Chest X-ray:
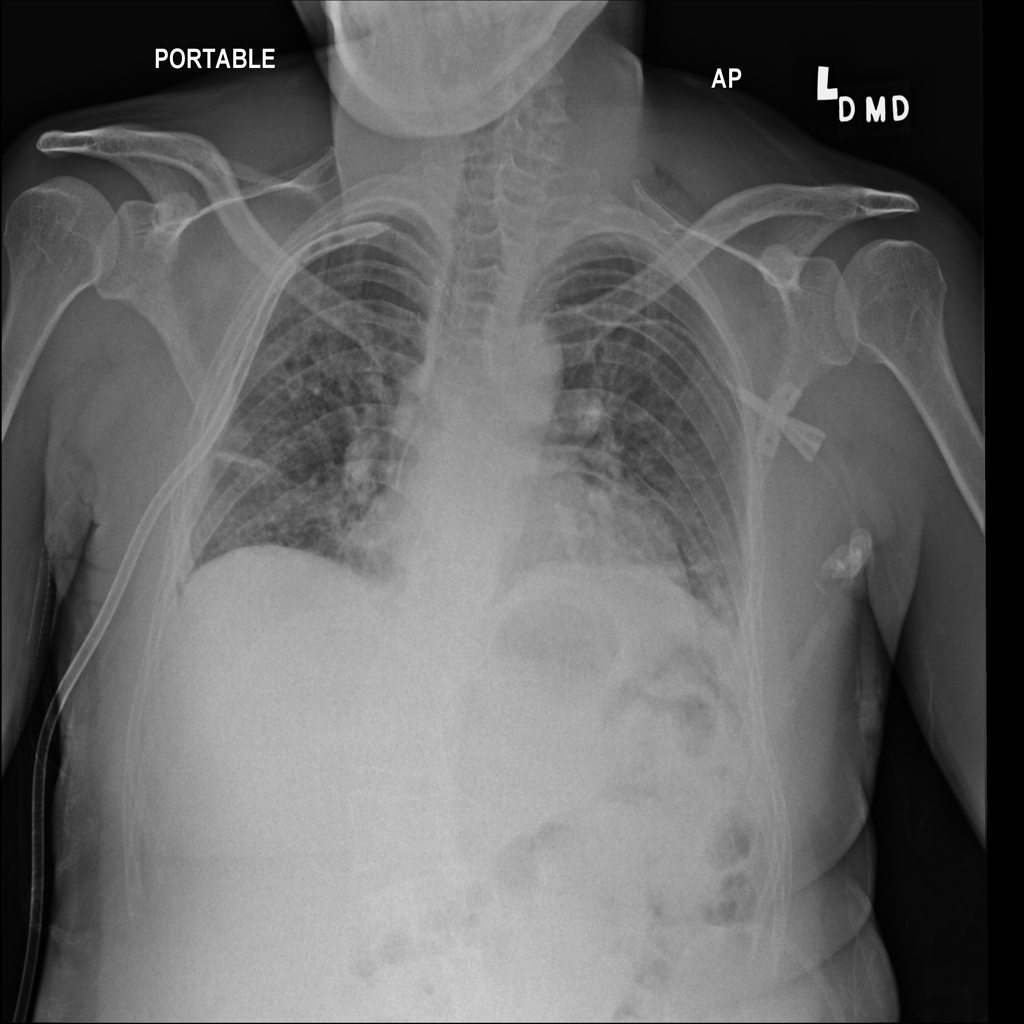
Findings: Consolidation, Atelectasis
No abnormal finding: no